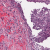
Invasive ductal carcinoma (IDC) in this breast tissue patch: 1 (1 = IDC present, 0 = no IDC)